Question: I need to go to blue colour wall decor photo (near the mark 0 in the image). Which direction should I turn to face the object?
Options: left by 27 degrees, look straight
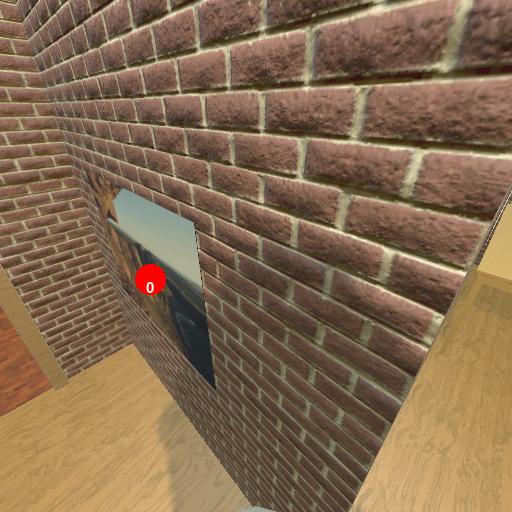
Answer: left by 27 degrees